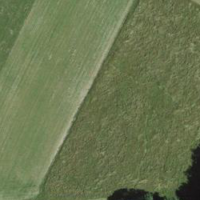
EUNIS habitat code: 52
Species observed at this site:
Anthriscus sylvestris